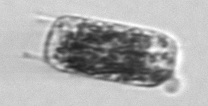
Label: Hemiaulus